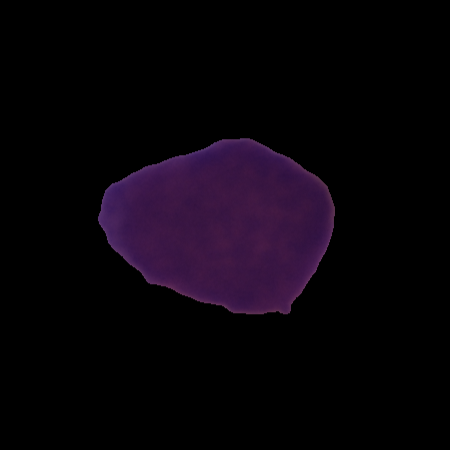
Label: healthy